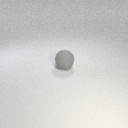
large gray rubber sphere